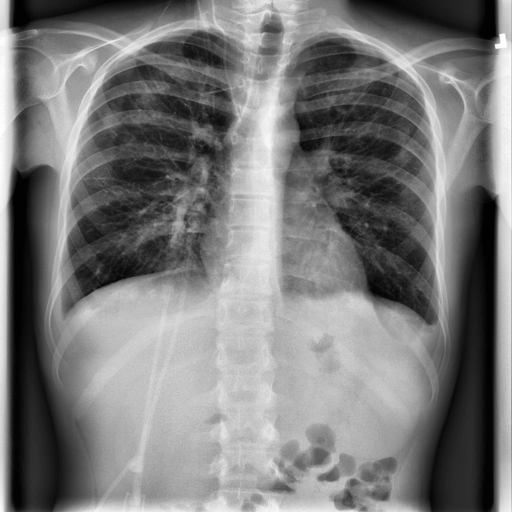
Finding: NORMAL